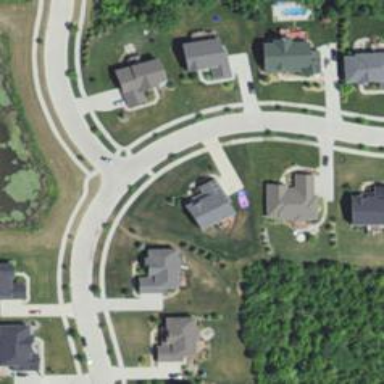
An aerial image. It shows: Residential road.